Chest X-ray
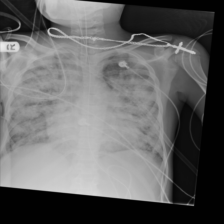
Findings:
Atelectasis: negative
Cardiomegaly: negative
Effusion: negative
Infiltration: negative
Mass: negative
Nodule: negative
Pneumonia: negative
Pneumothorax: negative
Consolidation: positive
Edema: negative
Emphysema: negative
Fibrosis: negative
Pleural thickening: negative
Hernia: negative